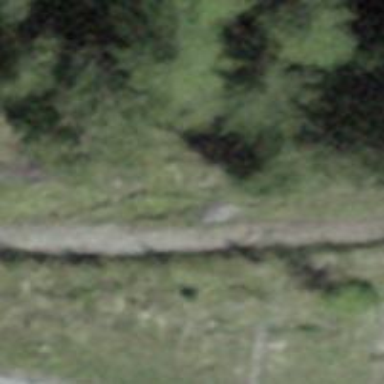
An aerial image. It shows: Unpaved path.